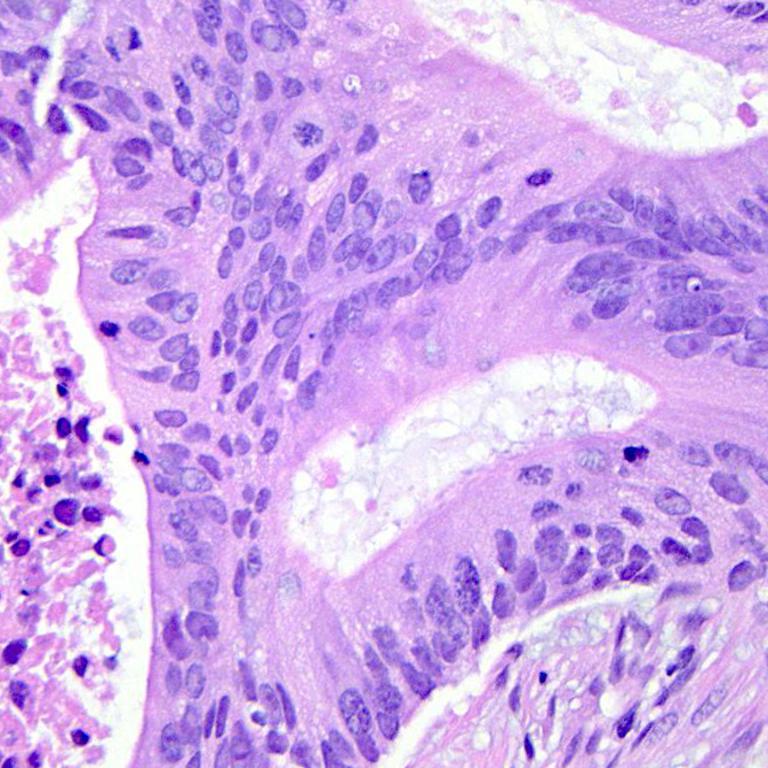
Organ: colon
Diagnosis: adenocarcinomas